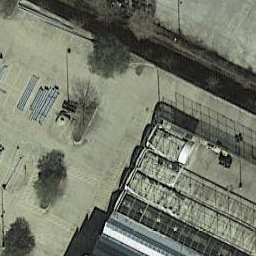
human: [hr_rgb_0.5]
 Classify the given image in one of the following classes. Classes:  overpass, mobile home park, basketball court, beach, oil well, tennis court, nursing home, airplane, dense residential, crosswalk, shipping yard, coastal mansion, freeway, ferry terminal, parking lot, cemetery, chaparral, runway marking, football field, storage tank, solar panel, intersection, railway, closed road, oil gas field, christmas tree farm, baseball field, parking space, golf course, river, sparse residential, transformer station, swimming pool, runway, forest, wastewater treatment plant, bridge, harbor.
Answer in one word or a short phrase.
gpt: transformer station